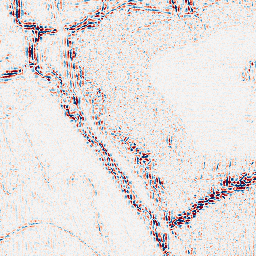
Category: wavelet
Decomposition family: wavelet_dwt
Decomposition parameters: wavelet: coif2
level: 2
Upsampling method: fft_zeropad
Upsampling parameters: scale: 8
Upsampling scale: 8